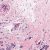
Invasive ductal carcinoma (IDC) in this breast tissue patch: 1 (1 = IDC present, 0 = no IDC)